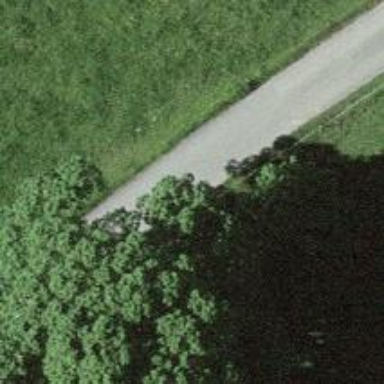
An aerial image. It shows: Unclassified paved road.